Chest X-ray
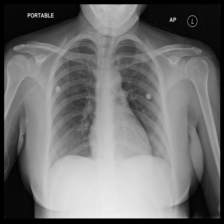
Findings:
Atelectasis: negative
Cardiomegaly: negative
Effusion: negative
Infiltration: negative
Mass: negative
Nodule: negative
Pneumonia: negative
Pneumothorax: negative
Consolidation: negative
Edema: negative
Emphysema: negative
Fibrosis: negative
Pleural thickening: negative
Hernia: negative